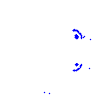
Particle: pion